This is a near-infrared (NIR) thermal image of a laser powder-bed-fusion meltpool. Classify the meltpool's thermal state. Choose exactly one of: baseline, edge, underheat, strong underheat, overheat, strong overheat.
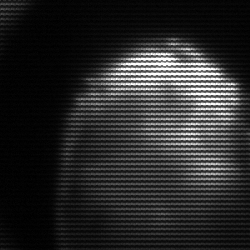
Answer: edge